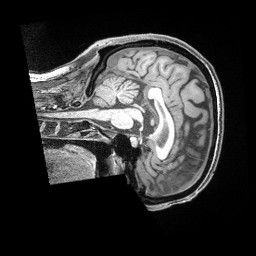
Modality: T1w
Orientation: sagittal
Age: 35
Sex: female
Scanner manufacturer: siemens
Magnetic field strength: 3 T
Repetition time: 2 s
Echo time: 0.00211 s